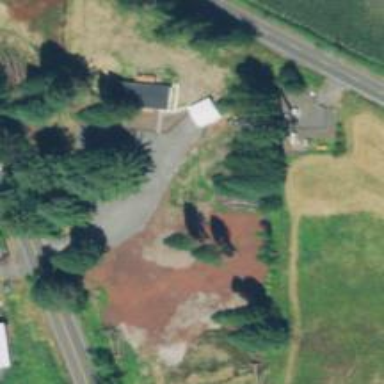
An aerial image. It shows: Driveway.